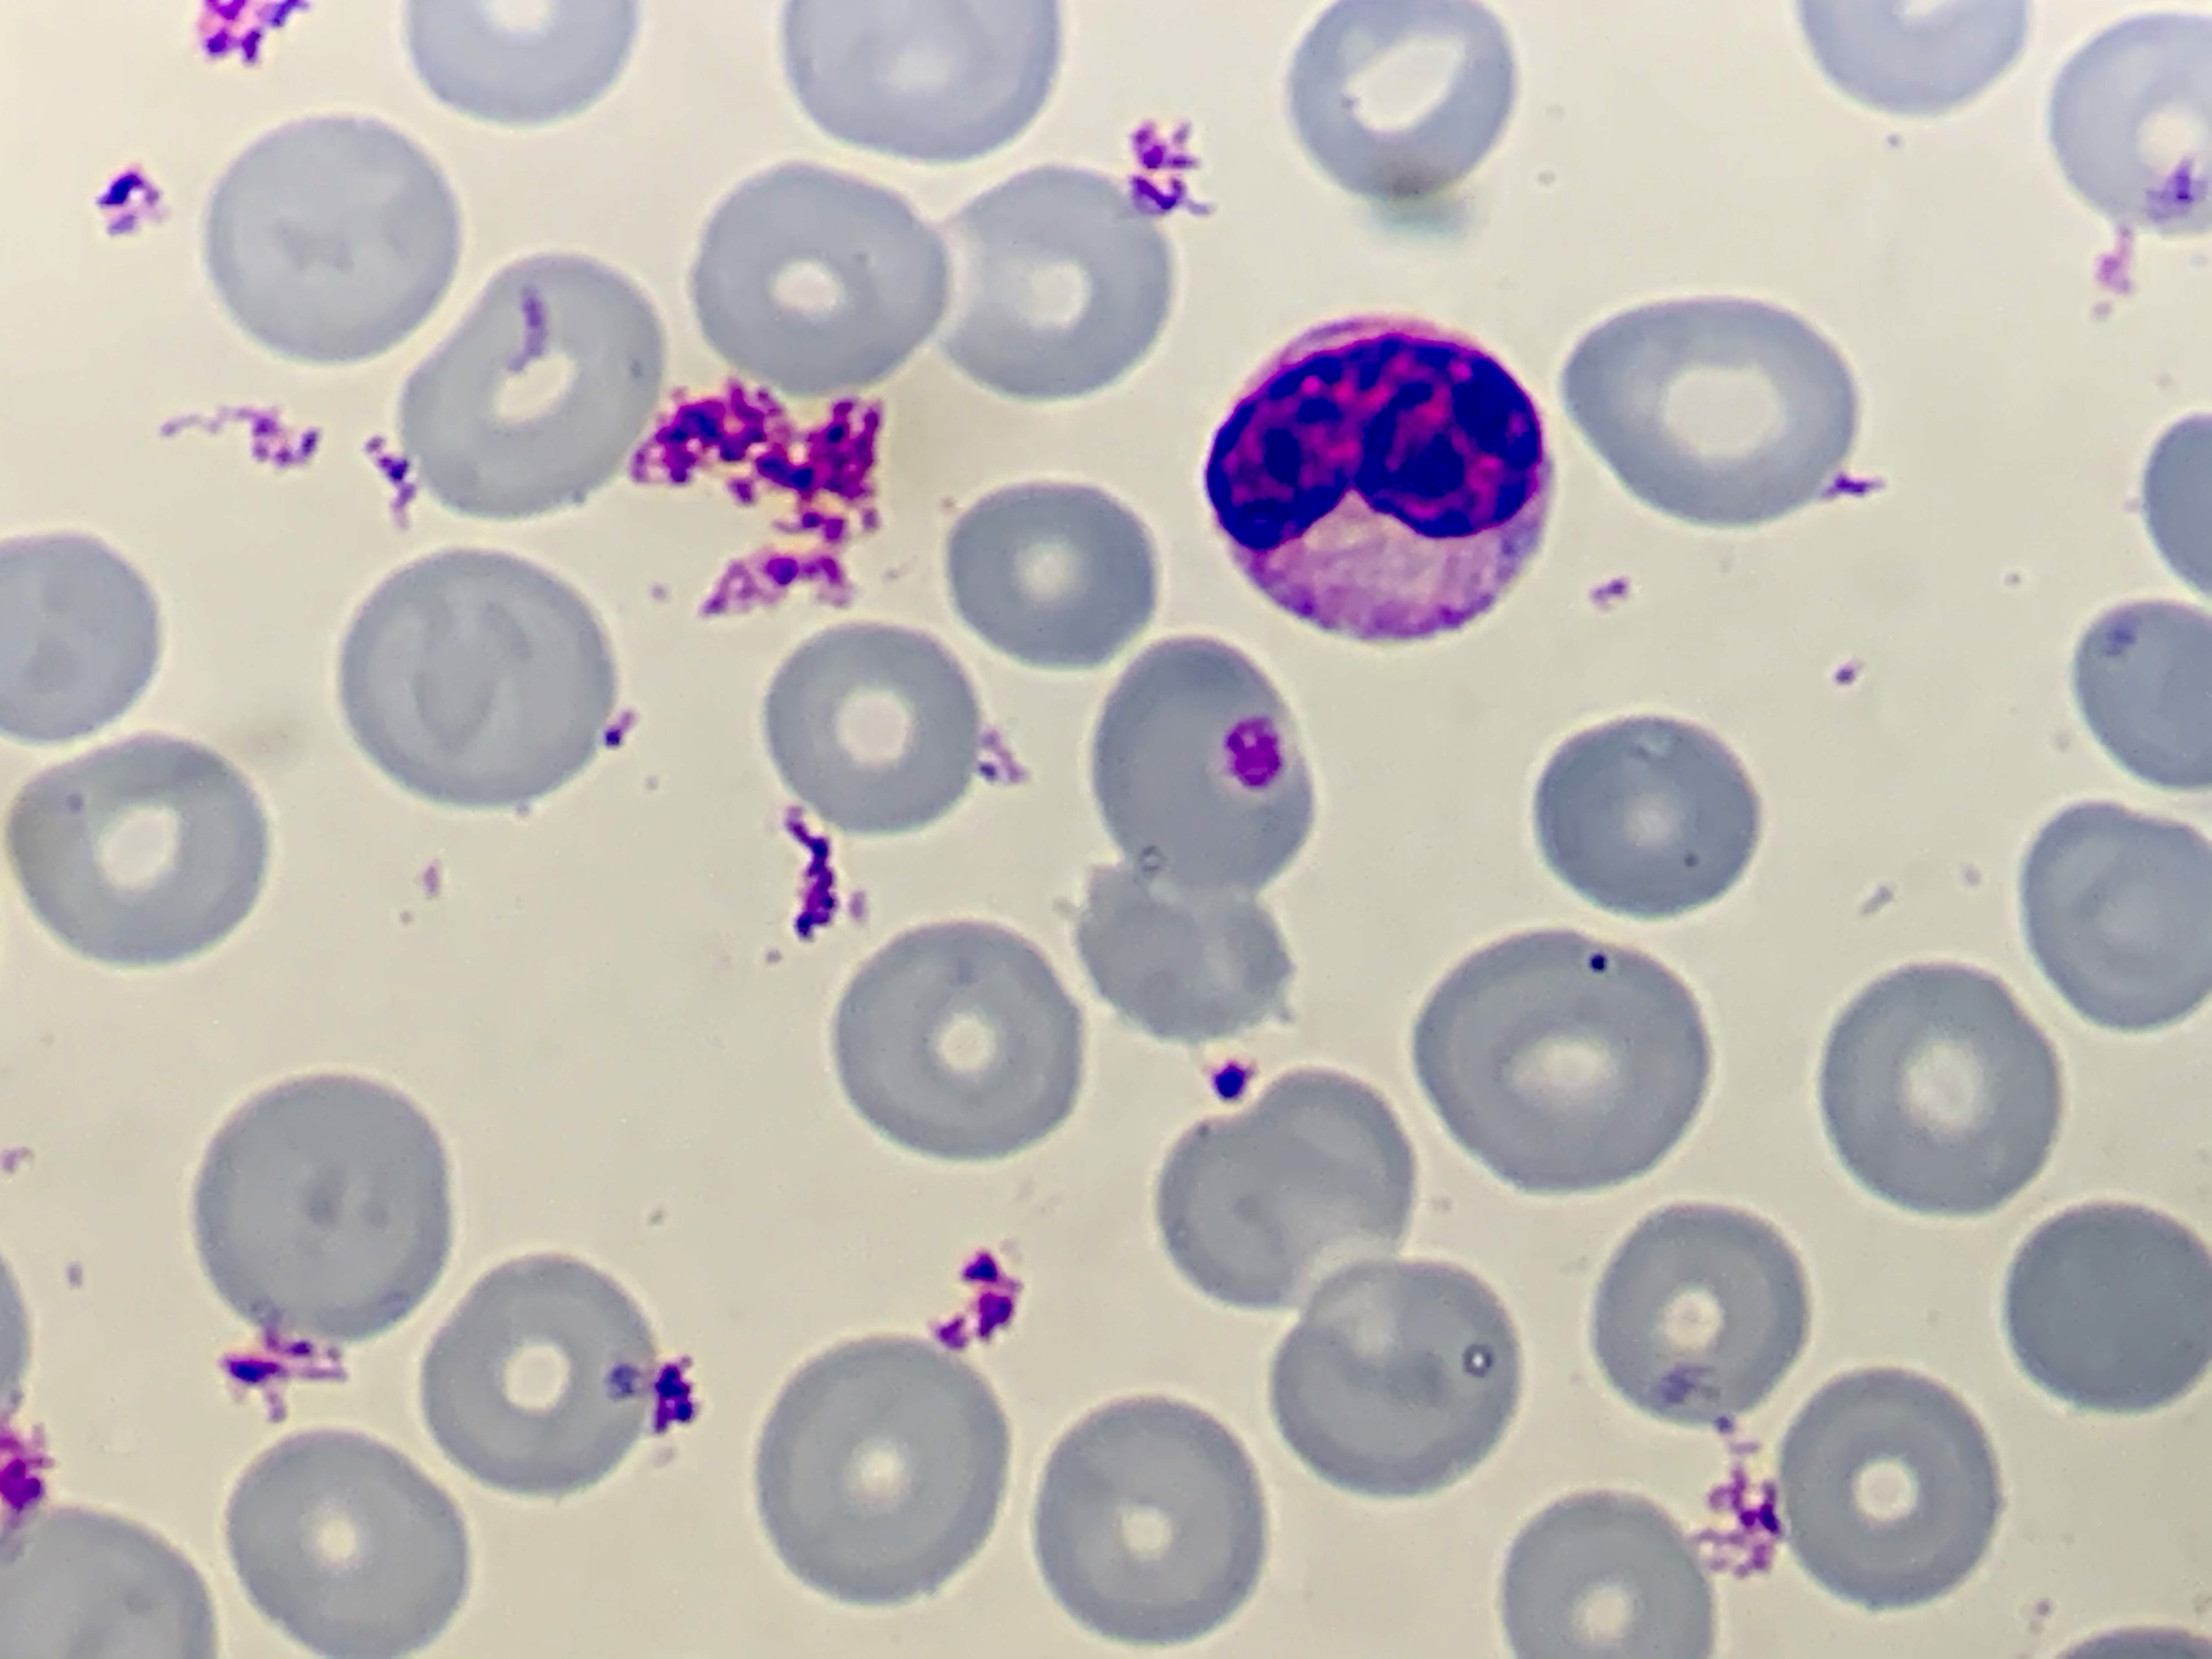
Cell type: BAND CELLS